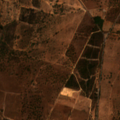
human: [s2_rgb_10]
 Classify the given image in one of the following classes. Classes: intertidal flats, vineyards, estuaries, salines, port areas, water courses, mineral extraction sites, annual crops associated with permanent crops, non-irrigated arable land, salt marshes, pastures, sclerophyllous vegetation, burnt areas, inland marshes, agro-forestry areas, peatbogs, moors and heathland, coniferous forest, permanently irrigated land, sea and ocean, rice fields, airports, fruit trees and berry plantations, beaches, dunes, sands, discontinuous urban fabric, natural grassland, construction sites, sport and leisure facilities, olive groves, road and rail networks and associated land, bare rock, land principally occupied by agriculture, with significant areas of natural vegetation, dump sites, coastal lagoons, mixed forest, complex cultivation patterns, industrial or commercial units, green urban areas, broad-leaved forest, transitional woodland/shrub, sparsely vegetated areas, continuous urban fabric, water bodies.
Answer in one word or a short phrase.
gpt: olive groves, pastures, land principally occupied by agriculture, with significant areas of natural vegetation, agro-forestry areas, broad-leaved forest, transitional woodland/shrub